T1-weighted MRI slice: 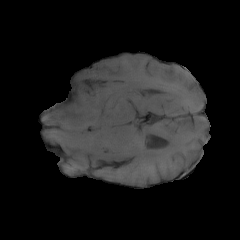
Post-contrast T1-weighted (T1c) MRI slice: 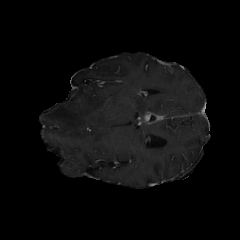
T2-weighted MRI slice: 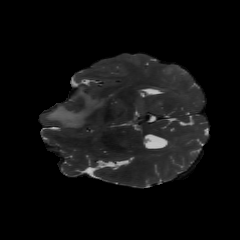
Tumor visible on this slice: yes